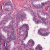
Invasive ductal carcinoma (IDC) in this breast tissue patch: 0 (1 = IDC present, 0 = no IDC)